Interaction volume radius: 10 \u00c5
Interaction volume height: 15 \u00c5
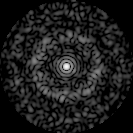
Disorder parameter: 0.8634